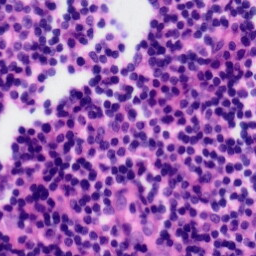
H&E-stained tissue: Tonsil